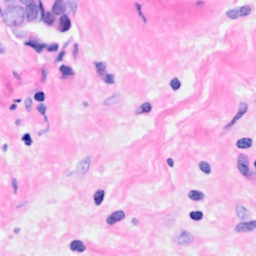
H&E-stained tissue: Breast